Question: This is a diagram of a Rubik's Cube. Given an initial state (above), you can perform the standard 18 operations to find the minimum number of moves required to get the Rubik's Cube to the given state (below). We disregard isomorphism; we only ensure that the transformation is valid within the current view.
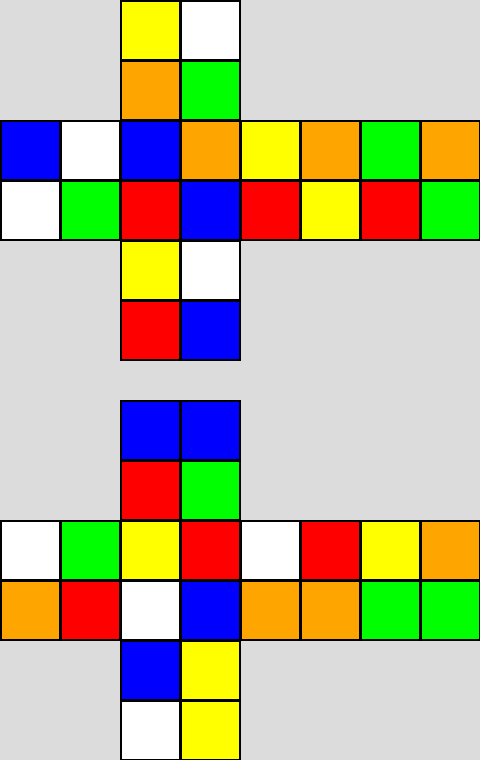
Answer: 6